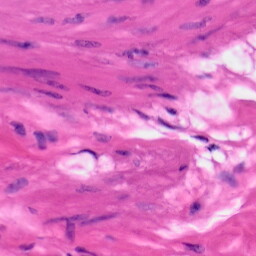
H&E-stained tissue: Skin